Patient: sex M, age 44
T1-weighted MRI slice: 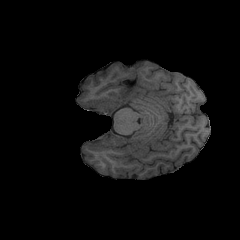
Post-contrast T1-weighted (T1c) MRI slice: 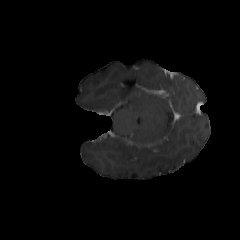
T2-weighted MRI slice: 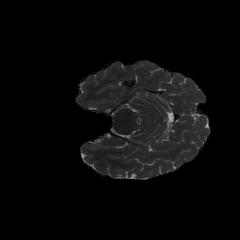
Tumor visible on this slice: no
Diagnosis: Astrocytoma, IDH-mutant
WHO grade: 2